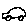
Label: car